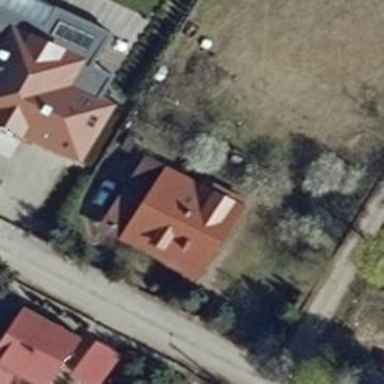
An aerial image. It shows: Residential building.